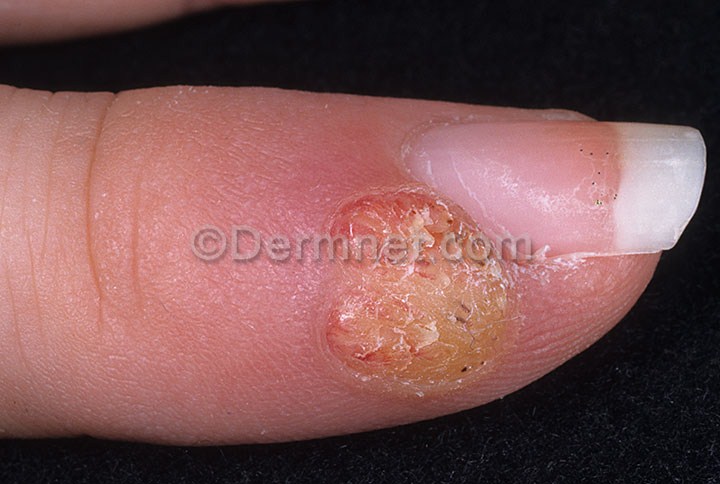
Disease: Warts Molluscum and other Viral Infections